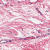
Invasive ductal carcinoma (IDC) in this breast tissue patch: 0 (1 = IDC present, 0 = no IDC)